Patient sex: M
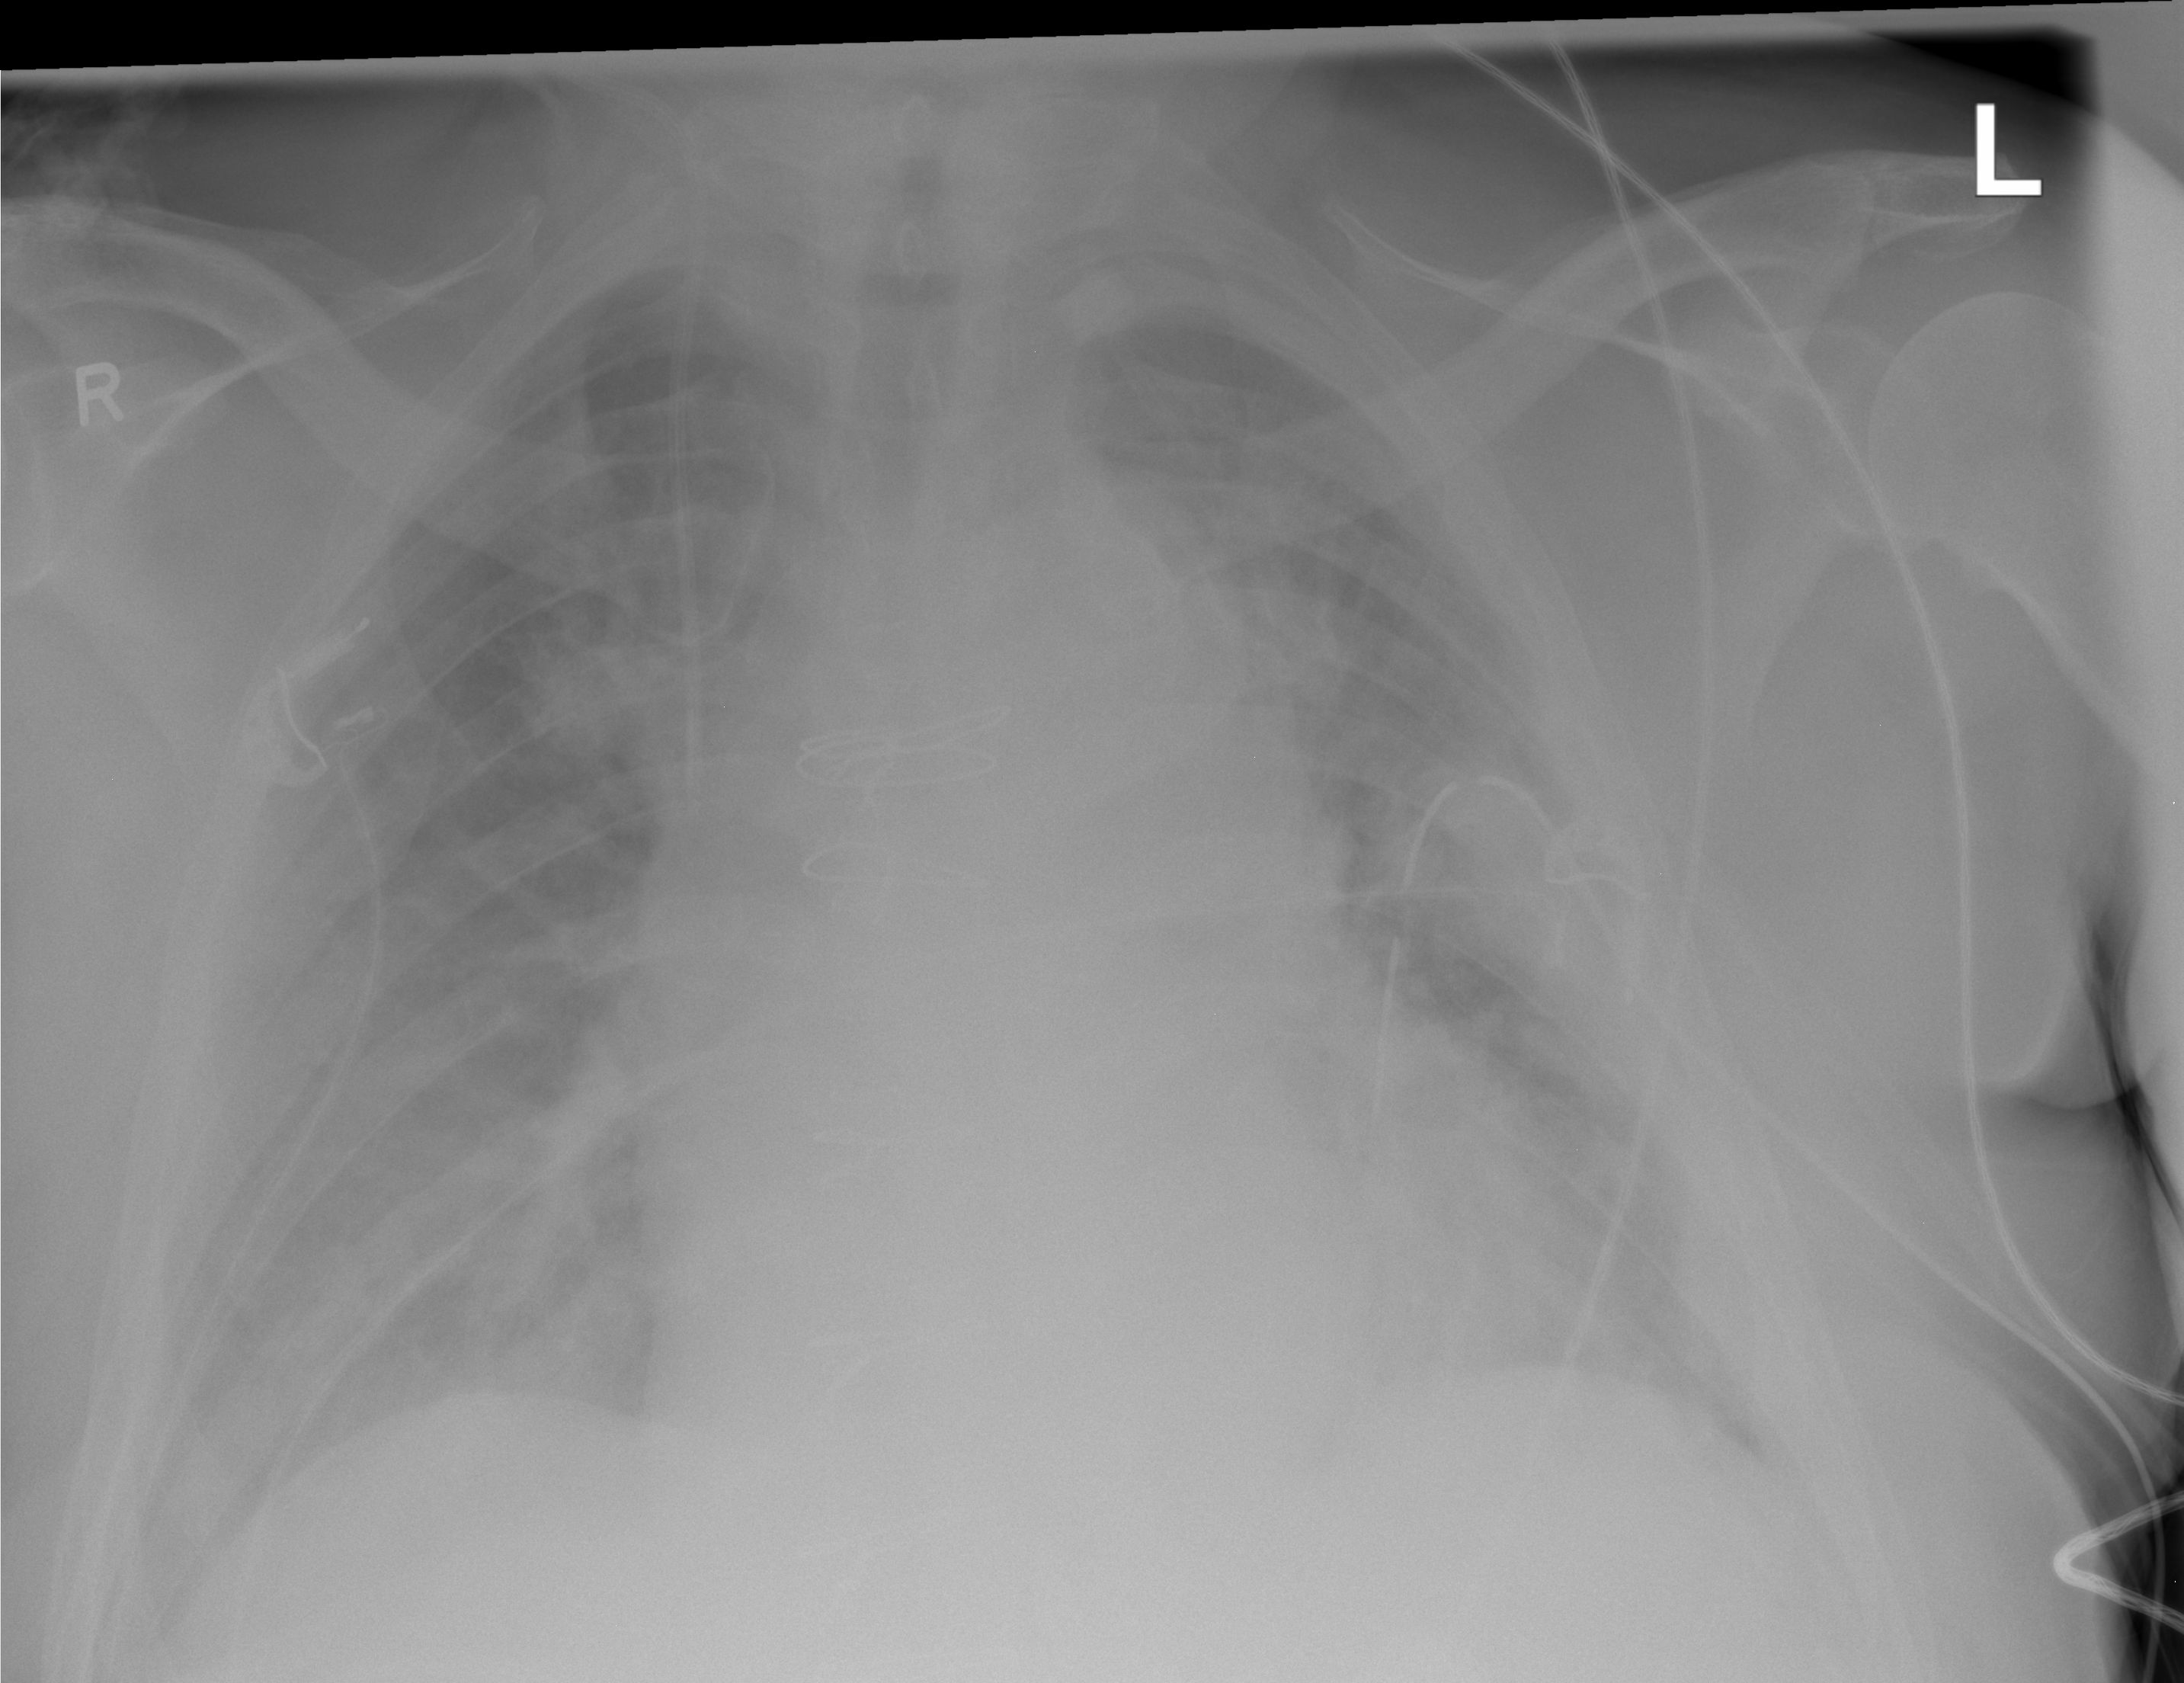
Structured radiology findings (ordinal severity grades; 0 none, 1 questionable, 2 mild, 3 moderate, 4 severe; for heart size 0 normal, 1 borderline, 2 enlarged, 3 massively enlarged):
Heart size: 2
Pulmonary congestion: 3
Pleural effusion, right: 2
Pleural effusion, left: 2
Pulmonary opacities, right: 2
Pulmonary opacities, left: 2
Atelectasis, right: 2
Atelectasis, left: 2